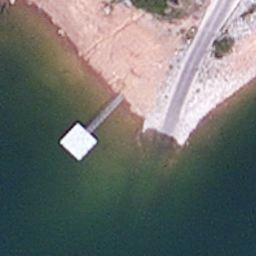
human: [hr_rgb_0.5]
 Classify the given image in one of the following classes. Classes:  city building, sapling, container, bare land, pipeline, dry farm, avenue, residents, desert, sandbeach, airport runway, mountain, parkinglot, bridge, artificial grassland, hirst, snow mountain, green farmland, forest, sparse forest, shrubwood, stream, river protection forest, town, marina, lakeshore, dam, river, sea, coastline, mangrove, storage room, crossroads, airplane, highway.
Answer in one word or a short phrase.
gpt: lakeshore